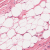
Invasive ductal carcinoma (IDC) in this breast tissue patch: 0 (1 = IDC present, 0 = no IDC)